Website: lowes
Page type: address-validator
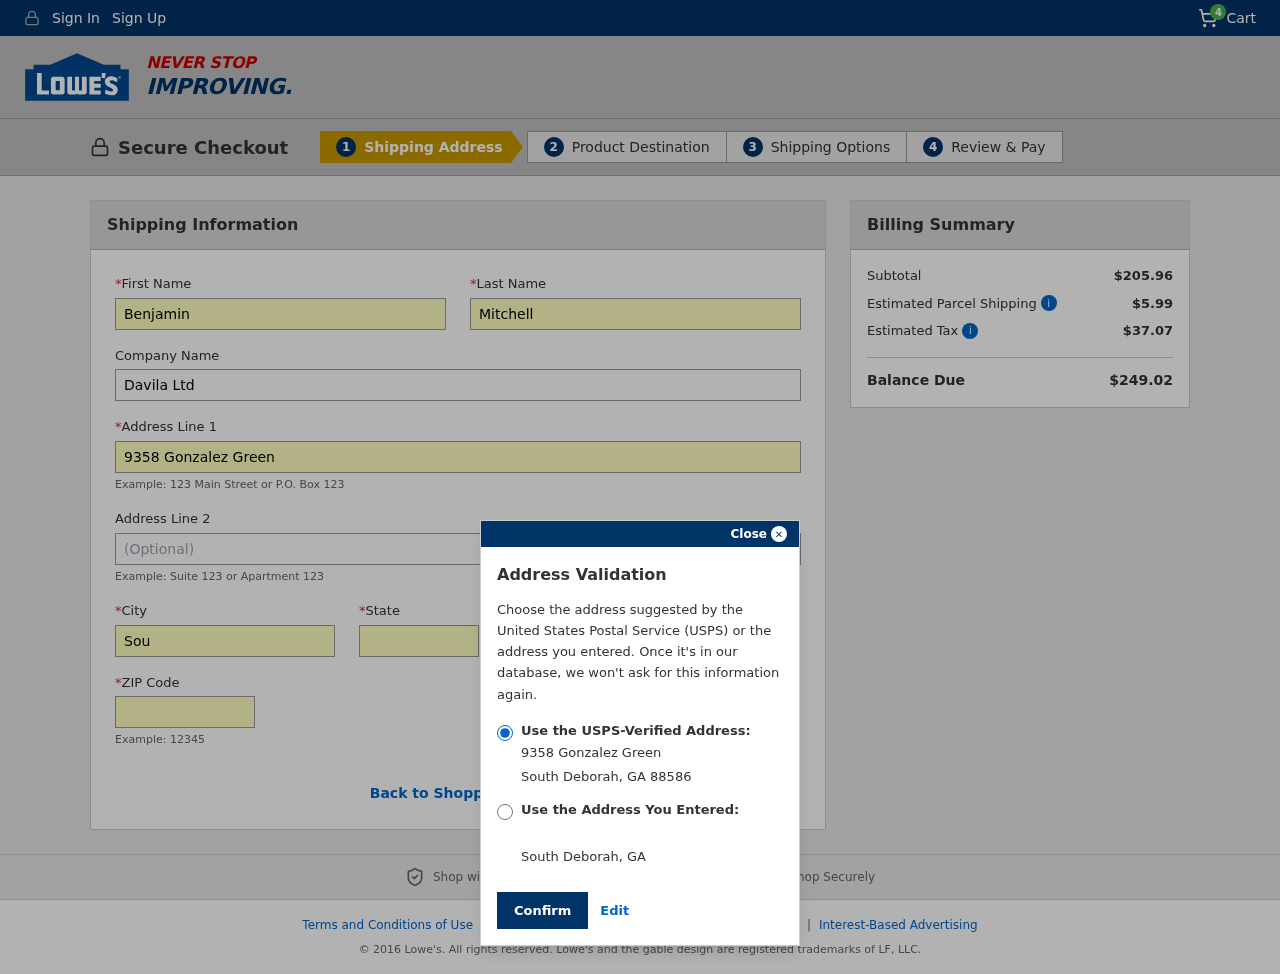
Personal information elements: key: PII_CITY
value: South Deborah
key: PII_COMPANY
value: Davila Ltd
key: PII_FIRSTNAME
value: Benjamin
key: PII_LASTNAME
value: Mitchell
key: PII_POSTCODE
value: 88586
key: PII_STATE
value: Georgia
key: PII_STATE_ABBR
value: GA
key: PII_STREET
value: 9358 Gonzalez Green
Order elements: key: ORDER_NUM_ITEMS
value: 4
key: ORDER_SUBTOTAL
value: $205.96
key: ORDER_SHIPPING_COST
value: $5.99
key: ORDER_TAX
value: $37.07
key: ORDER_TOTAL
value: $249.02